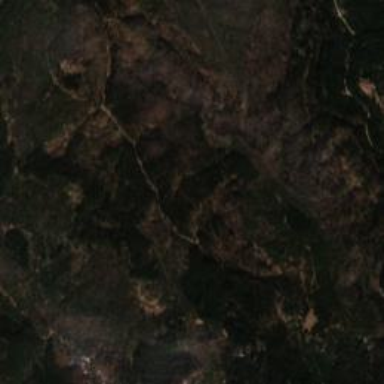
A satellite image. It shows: Coniferous forest area.